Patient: sex M, age 78
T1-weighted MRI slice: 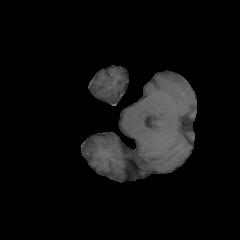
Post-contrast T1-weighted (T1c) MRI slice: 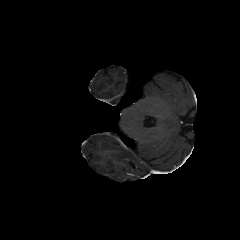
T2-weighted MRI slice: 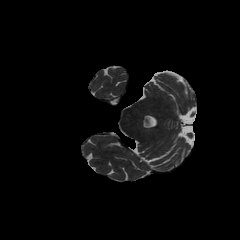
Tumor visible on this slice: no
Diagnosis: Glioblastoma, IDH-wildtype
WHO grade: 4